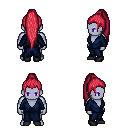
a pixel art fantasy rpg character, male body template, dark elf, purple skin, blue robe, red pants, ruby red extra-long topknot hairstyle, black shoes, four views (front, back, left, right), 2x2 character sprite sheet, small pixel art, hard edges, no anti-aliasing